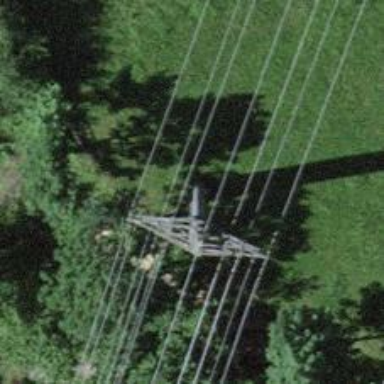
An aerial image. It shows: Power line in the image.